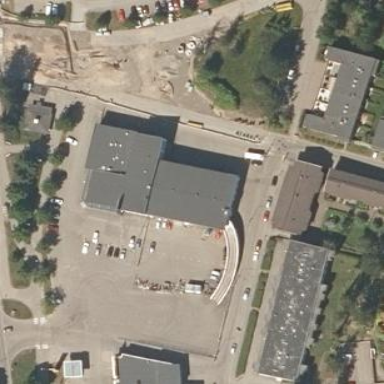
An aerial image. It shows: Flat roof retail building.